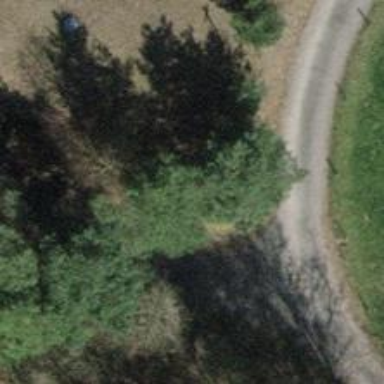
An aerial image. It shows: Single tag "natural: tree."